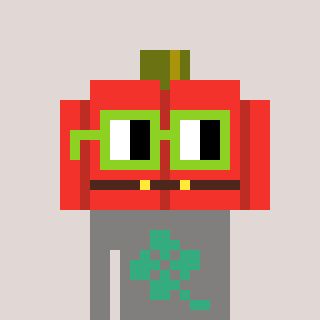
a pixel art character with square light green glasses, a pumpkin-shaped head and a bluegrey-colored body on a warm background